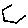
Label: hexagon